Question: I am using Firebase to shorten link from affiliates.
I need to whitelist URLs with specific keyword. That keyword would be my account ID.
For example, all deep links will contain the keyword "ABCDEFGZ".
<URL>
What would be the Regex URL pattern?
Here is a real link from affiliate:
<URL>
My affiliate ID is Xqv79DCBYJo.
The Regex URL I put is:
'''
/*= *Xqv79DCBYJo&/g
'''
I don't know why it s not working, does spacing between characters has a role?
Please see this image:

Okay let s work an example:
Deep Link from Affiliate network:
<URL>
Short Link from Firebase:
<URL>
Link directed to marketer:
<URL>
As you see, my customer ID is Xqv79DCBYJo.
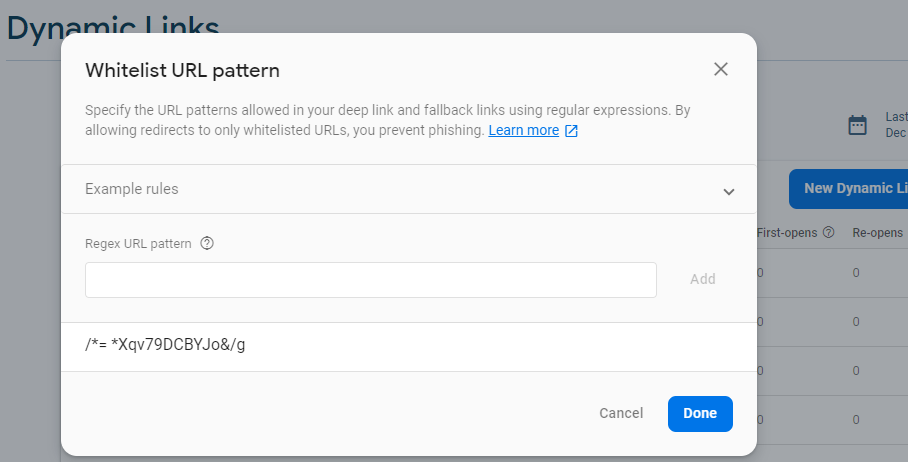
Answer: Try these as separate entries (at the same time):
For when your affiliate is the last entry in the URL:
'''
^https://.*=Xqv79DCBYJo$
'''
For when your affiliate is the somewhere in the middle of the URL:
'''
^https://.*=Xqv79DCBYJo&.*$
'''
These regular expressions use RE2 syntax which is a very basic regex implementation. Many common idioms such as "/g" do not work for these. See the <URL> for details.